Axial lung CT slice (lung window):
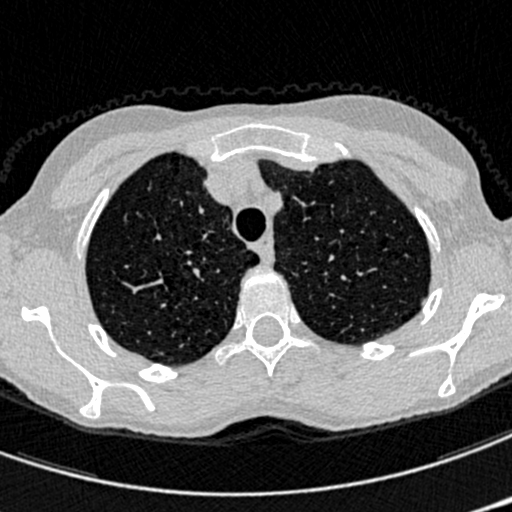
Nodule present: no